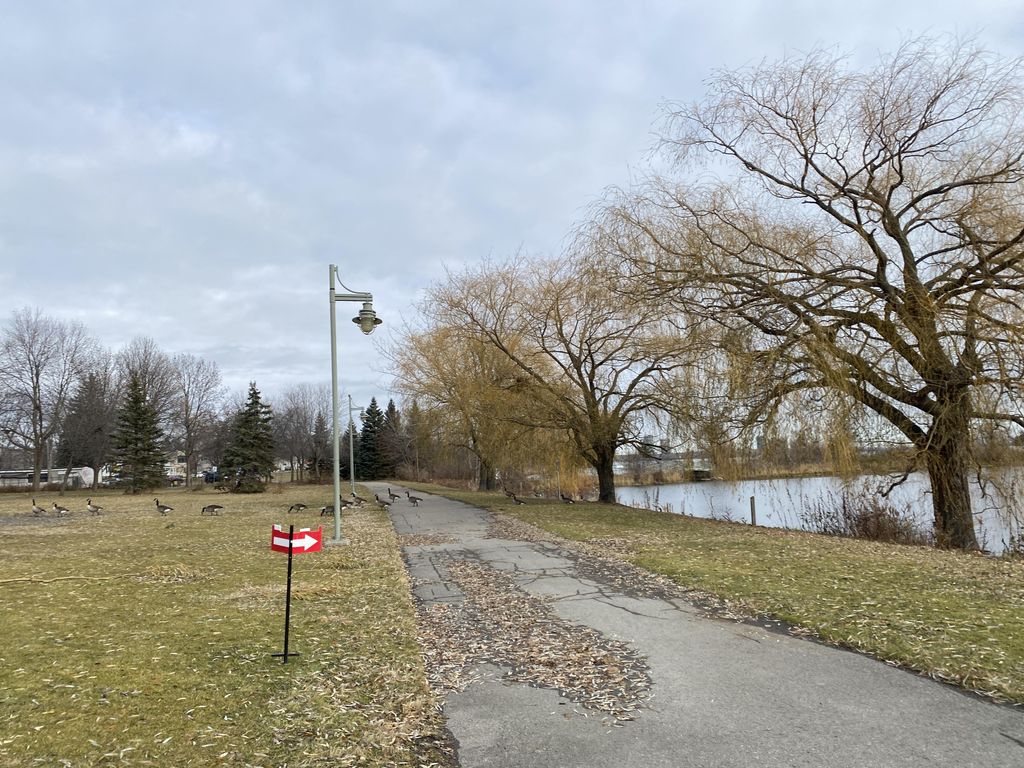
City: montreal